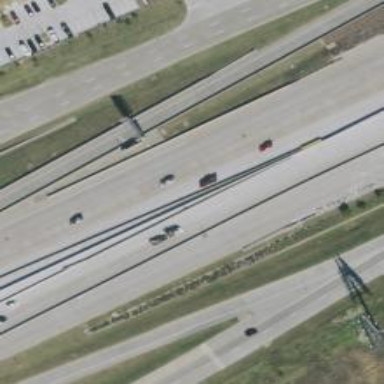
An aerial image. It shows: Toll gantry on the road.